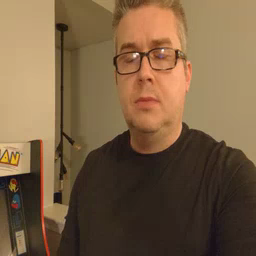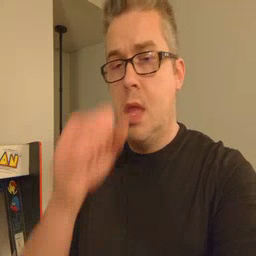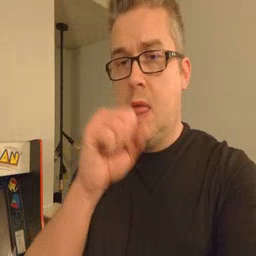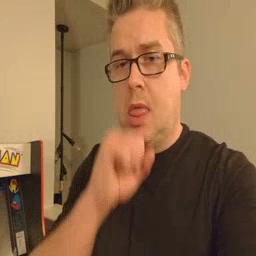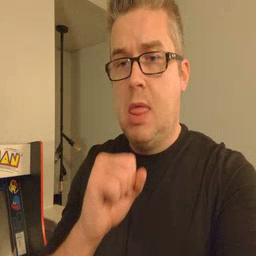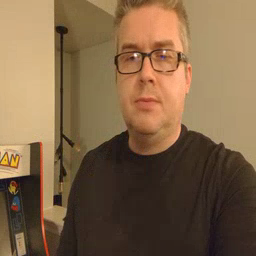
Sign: icecream